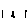
Label: line